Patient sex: F
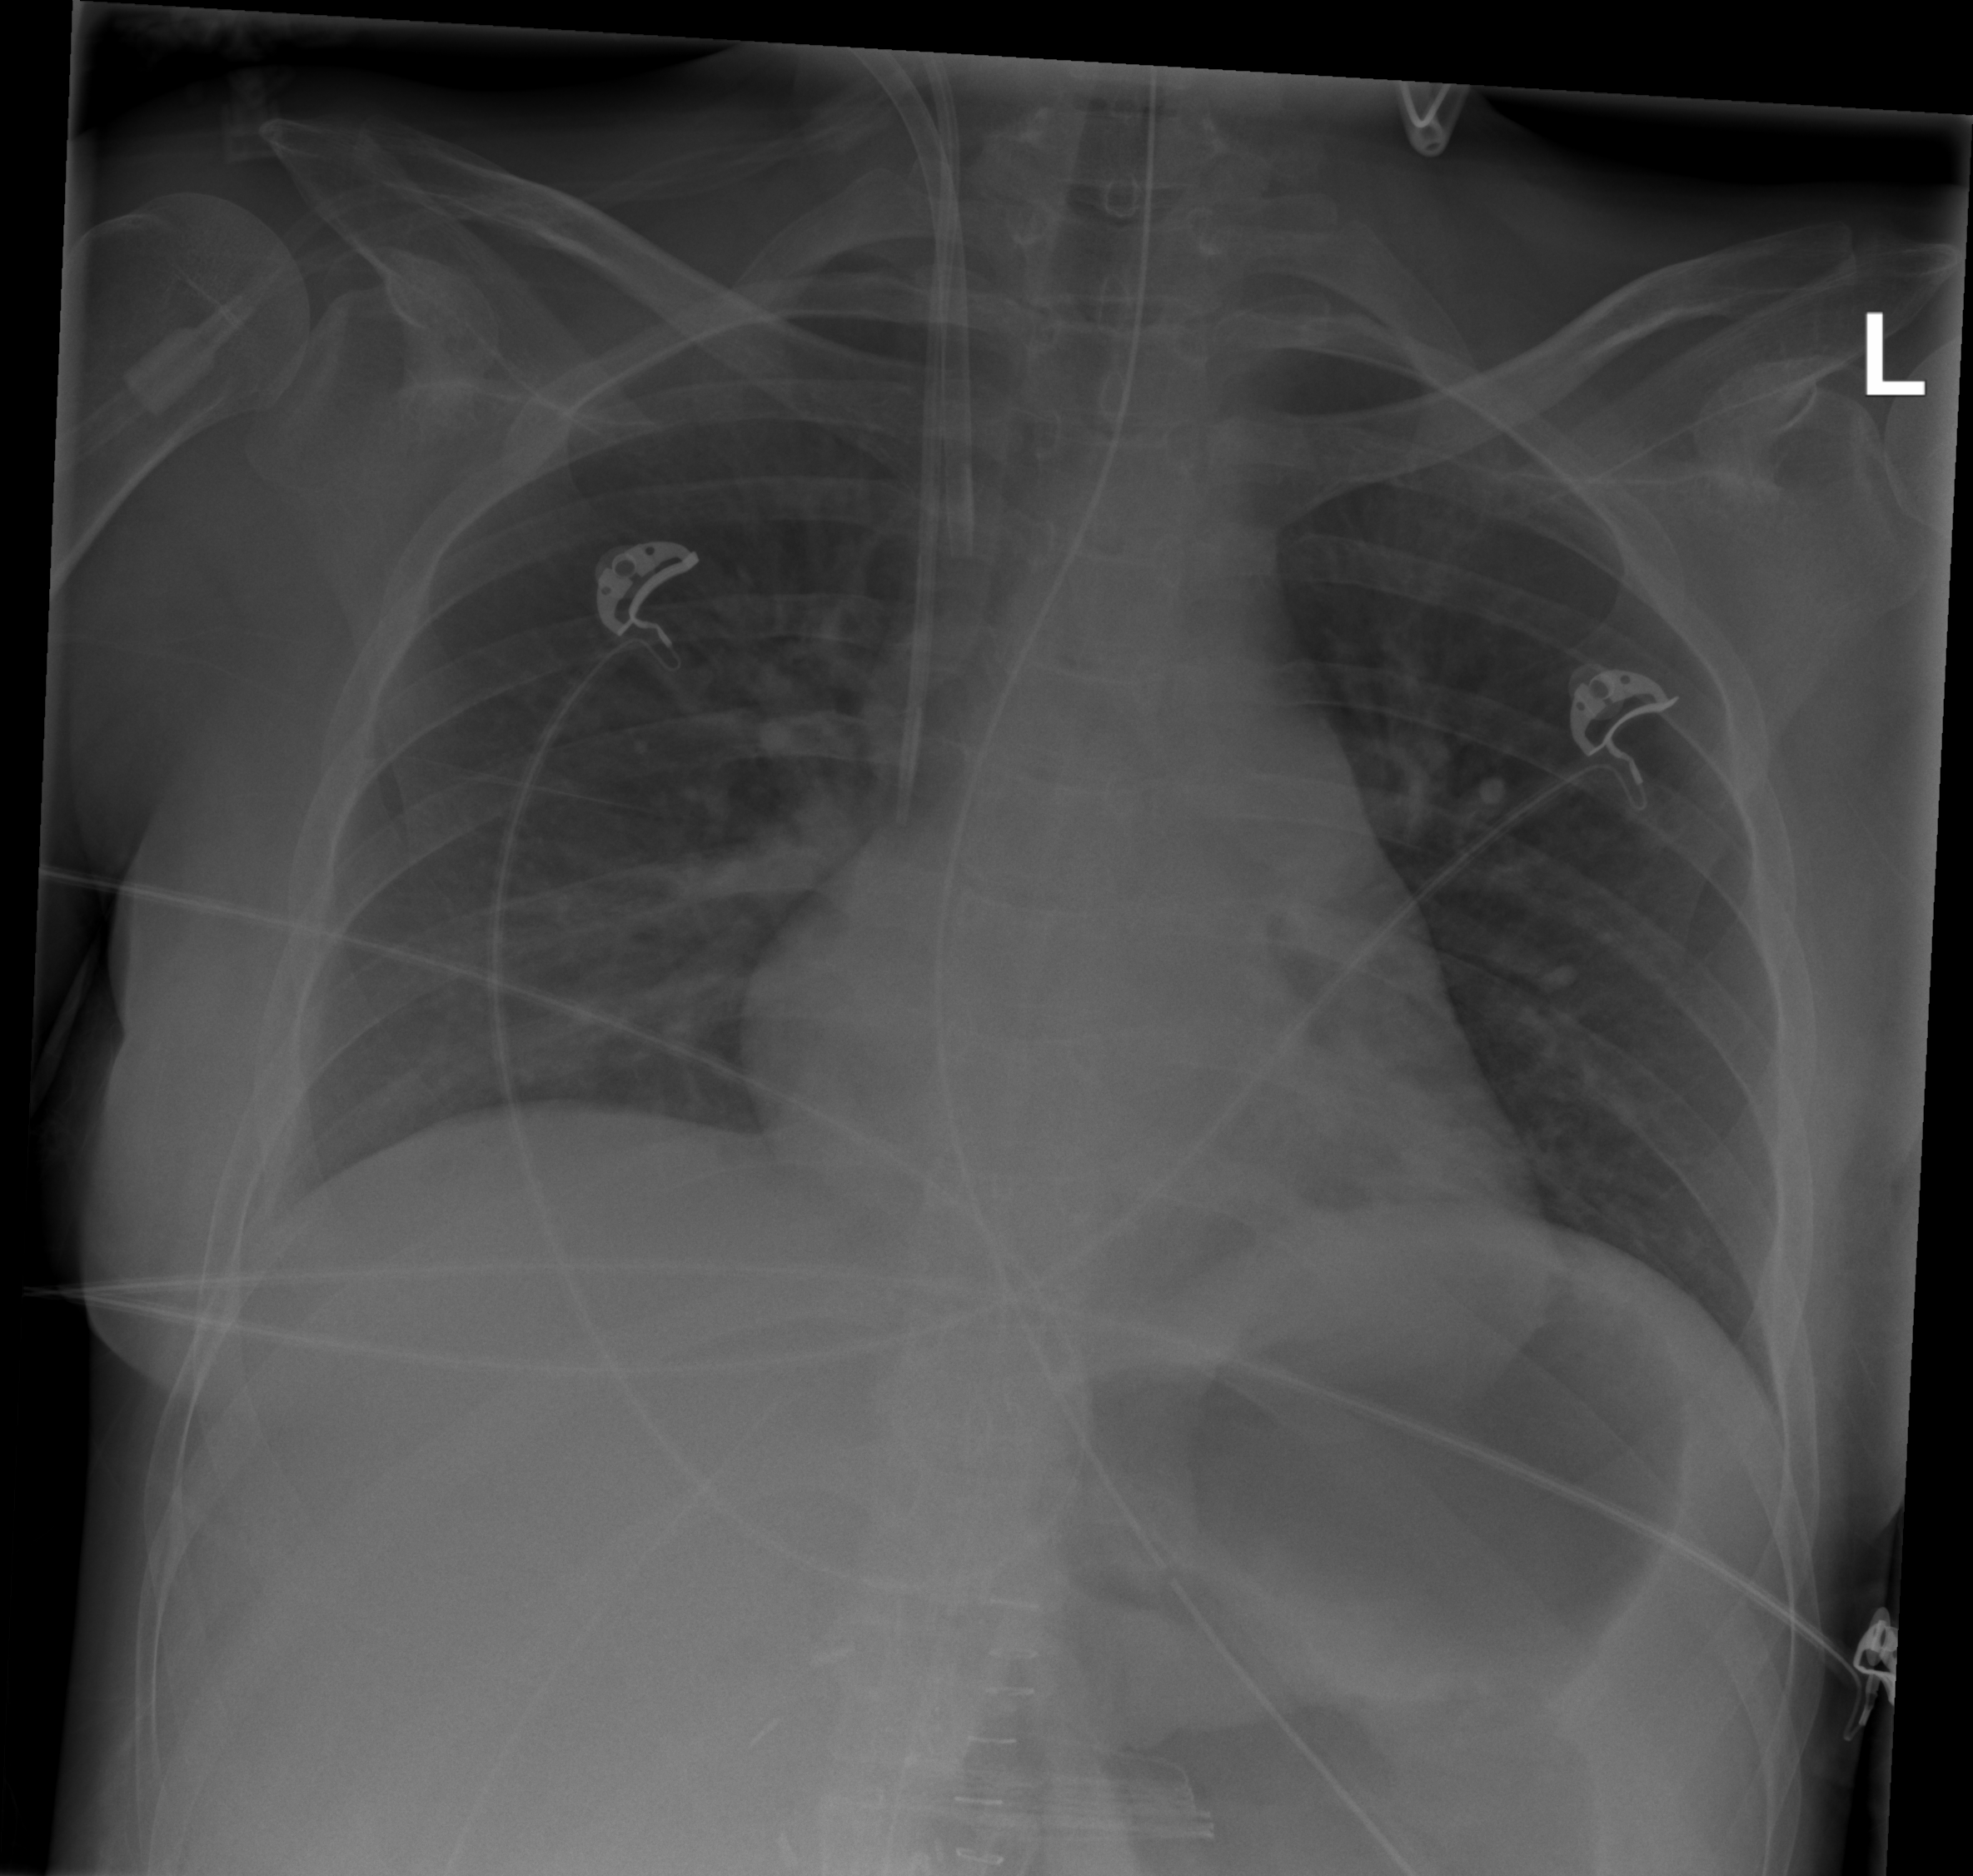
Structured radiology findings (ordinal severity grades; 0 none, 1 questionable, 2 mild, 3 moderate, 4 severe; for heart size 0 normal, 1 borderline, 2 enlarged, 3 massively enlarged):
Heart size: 2
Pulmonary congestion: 0
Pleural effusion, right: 0
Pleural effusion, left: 0
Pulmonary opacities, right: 1
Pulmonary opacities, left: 0
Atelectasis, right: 2
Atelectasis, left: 0